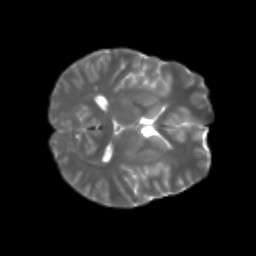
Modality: T2w
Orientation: axial
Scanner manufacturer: siemens
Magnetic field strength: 3 T
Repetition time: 4.16 s
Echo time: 0.0806 s